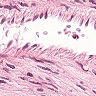
Metastatic tissue present: no